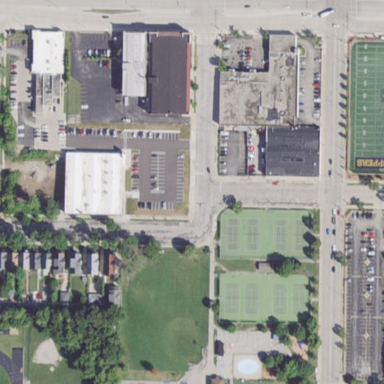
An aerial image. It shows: Sidewalk.